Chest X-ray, AP view. Patient: 50 years old, sex F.
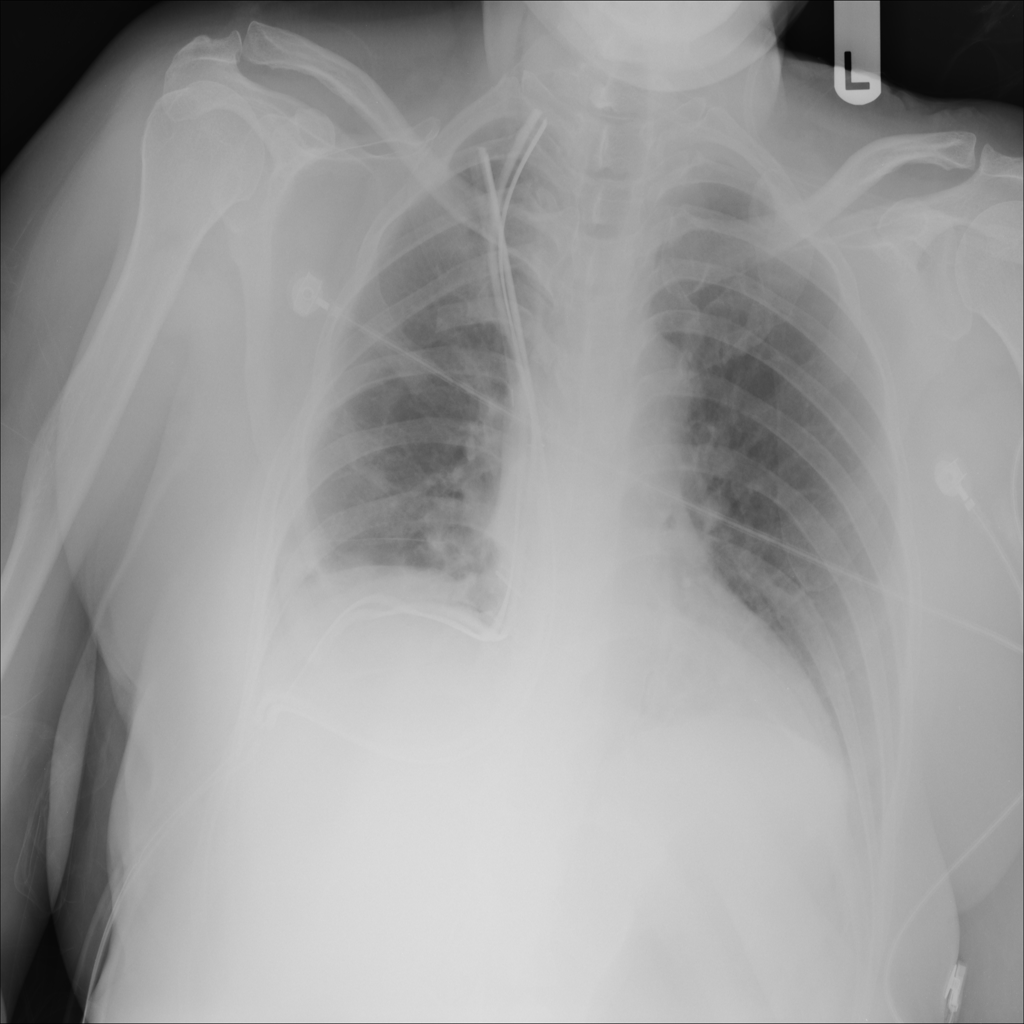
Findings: No Finding